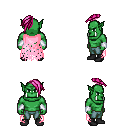
a pixel art fantasy rpg character, male body template, orc, green skin, pink tattered cape, teal pants, pink long mohawk hairstyle, white cloth bracers, black shoes, four views (front, back, left, right), 2x2 character sprite sheet, small pixel art, hard edges, no anti-aliasing